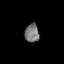
Tissue: prostate
Cell type: Myeloid cells
Senescence score: 0.2915
Nuclear area (px): 257
Mean DAPI intensity: 119.195